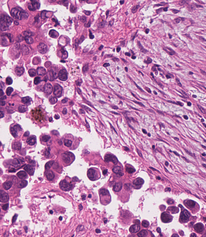
Tumor epithelial tissue: yes
Tumor-associated stroma tissue: yes
Normal tissue: no